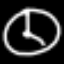
Label: clock